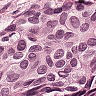
Metastatic tissue present: yes